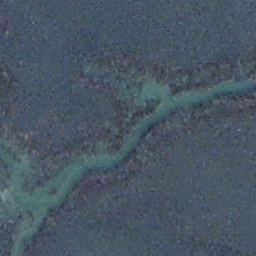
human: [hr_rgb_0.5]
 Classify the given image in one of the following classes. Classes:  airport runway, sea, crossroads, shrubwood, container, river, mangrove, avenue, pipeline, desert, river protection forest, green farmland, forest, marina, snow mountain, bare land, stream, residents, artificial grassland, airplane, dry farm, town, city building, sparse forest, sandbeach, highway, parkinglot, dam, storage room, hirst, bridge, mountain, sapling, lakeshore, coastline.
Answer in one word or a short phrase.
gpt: stream